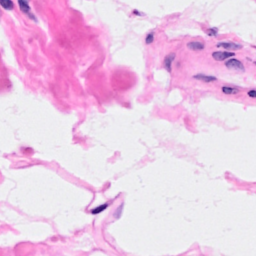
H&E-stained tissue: Breast